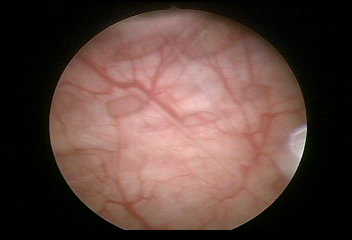
Modality: WLC
Class: Normal mucosa
Bladder cancer association: No